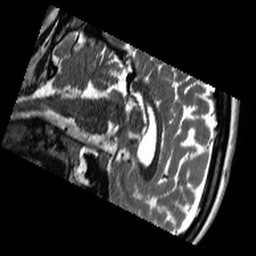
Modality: T2w
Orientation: sagittal